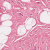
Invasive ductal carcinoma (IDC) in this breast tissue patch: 0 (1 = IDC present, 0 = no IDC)